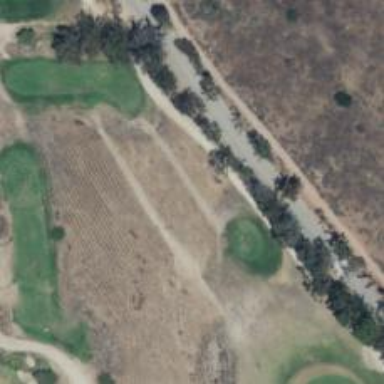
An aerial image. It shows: Path for both road and golf.